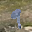
Label: 9